Field crop: maize
Growth stage: 2
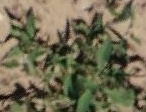
Species: atriplex